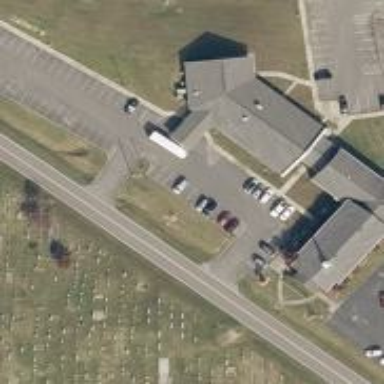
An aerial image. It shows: Building serving as place of worship.